Question: To begin with, I'm fairly new to . So I need to decide whether a given point is or a circle .

For that reason I have written an implementation of and simplified the process as much as possible:
'''
#include <iostream>
using namespace std;
int main(){
int x = 1;
int y = 1;
if (x*x+y*y<4){
cout << "Point is inside the circle" << endl;
} else {
cout << "Point is outside the circle" << endl;
}
}
'''
So what I want to do is make those variables a user supplied input. However, the following attempt:
'''
cout << "Value for x: " << x;
cin >> x;
cout << "Value for y: " << y;
cin >> y;
'''
outputs the following (as per the first line): followed by my input.
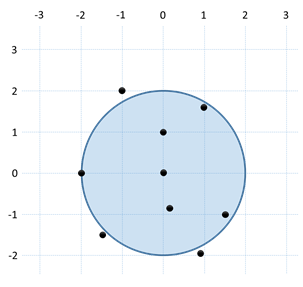
Answer: These lines
'''
cout << "Value for x: " << x;
cin >> x;
cout << "Value for y: " << y;
cin >> y;
'''
Should be like this
'''
cout << "Please enter a value for x: ";
cin >> x;
cout << "Value for x: " << x;
cout << "Please enter a value for y: ";
cin >> y;
cout << "Value for y: " << y;
'''
Because you got a value for 'x' before assigning it a value because the compiler gives it a value for you, though it is not guaranteed depending on the compiler.